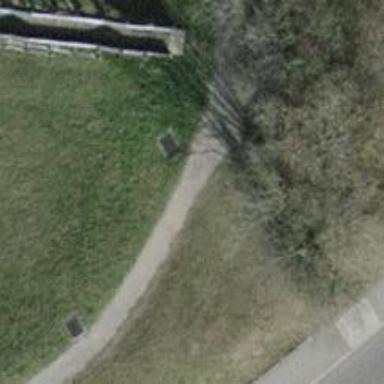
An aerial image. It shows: Compacted path with excellent trail visibility.